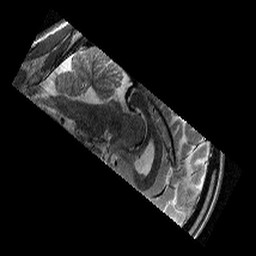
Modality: T2w
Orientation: sagittal
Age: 12
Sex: male
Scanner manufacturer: siemens
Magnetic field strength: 3 T
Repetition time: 9.23 s
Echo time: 0.067 s